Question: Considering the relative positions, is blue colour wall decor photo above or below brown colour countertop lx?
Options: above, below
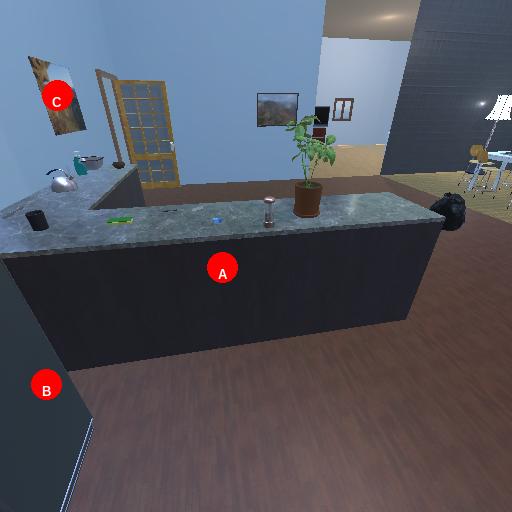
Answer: above